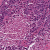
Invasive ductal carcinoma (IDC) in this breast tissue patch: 0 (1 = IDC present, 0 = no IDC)